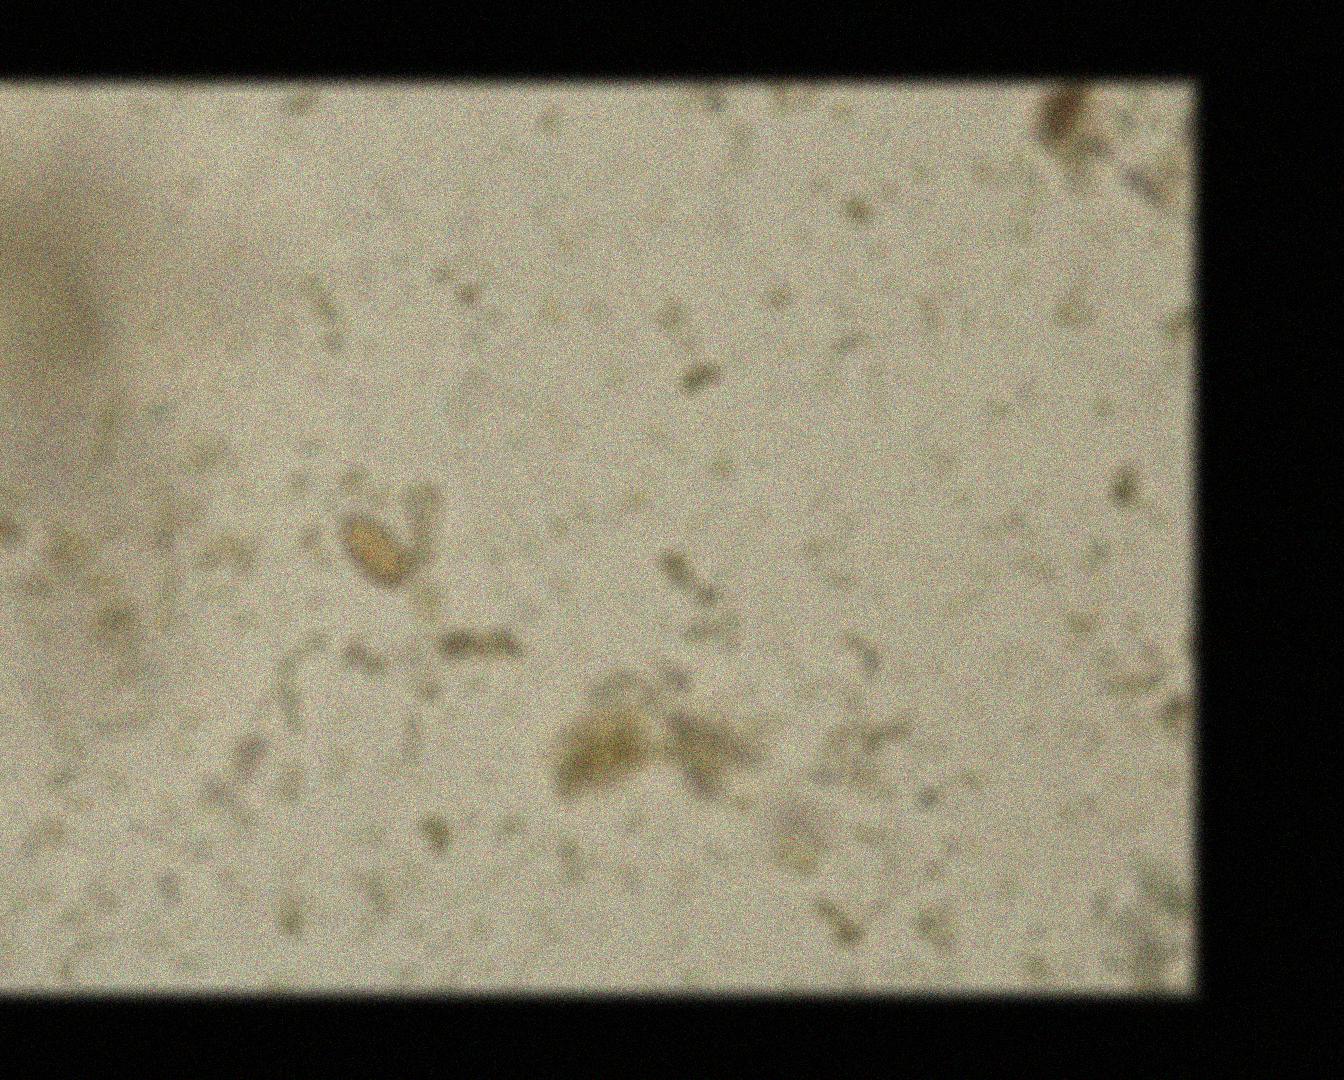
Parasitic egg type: Opisthorchis viverrine